Field crop: maize
Growth stage: 2
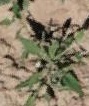
Species: atriplex